Field crop: tomato
Growth stage: 2
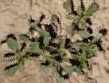
Species: portulaca